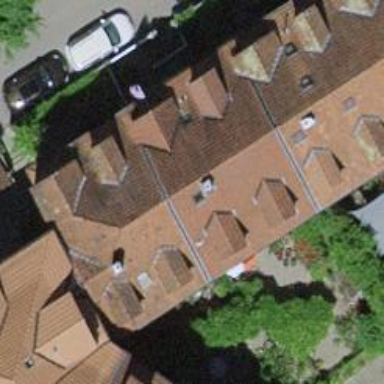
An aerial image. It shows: Image showing building with apartments.